Question: I have some input fields that can be filled with long emails or URLs that are cut off by the maximum field length that I can allow on the form. I've seen forms where hovering over the field makes the full content of the field appear outside the boundries, something like below.

Does anyone know how this is done? I tried giving the field an overflow-x:visible style but that didn't work.
Thanks for any ideas.
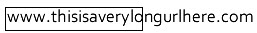
Answer: Take this example
HTML
'''
<input type=text value="http://www.woolworthsglobalroaming.com.au">
<span>http://www.woolworthsglobalroaming.com.au</span>
'''
CSS
'''
span, input{
font-family:Arial;
font-size:1em;
padding:5px 10px;
}
span{
position:absolute;
left:15px;
top:12px;
z-index:3;
display:none;
}
'''
jQuery/Javascript
'''
$(function(){
$('input').mouseover(function(){
var val = $(this).val();
$(this).val('');
$('span').show();
});
$('input').mouseout(function(){
var val = $('span').text();
$(this).val(val);
$('span').hide();
});
'''
});
If you wanna play around with it you can use this <URL>